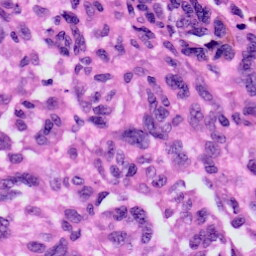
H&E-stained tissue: Skin